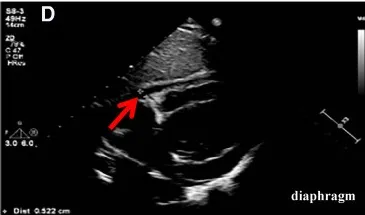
(D) Apex of 2.8 mm.
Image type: radiology (ultrasound)